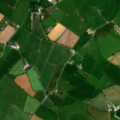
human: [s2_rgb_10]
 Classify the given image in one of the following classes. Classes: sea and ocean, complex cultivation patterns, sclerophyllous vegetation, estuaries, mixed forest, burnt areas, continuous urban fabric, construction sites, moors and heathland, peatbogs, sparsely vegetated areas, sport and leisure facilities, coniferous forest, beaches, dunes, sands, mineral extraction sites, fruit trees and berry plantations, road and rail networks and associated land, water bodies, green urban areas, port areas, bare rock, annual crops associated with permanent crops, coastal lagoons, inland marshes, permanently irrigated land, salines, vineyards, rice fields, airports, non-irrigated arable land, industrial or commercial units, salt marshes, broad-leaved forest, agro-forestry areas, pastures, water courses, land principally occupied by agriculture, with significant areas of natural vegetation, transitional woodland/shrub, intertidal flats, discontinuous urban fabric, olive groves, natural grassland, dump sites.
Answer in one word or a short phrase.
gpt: pastures, complex cultivation patterns